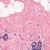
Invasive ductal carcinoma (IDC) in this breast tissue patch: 0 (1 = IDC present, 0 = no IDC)